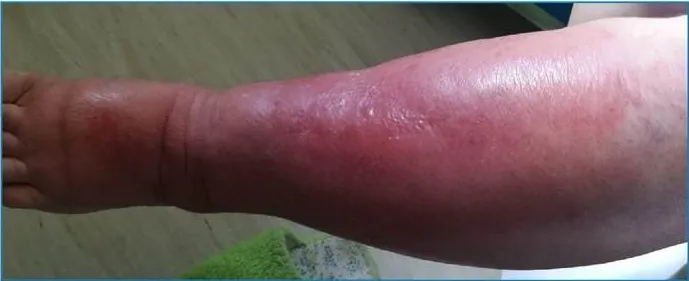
Inflammatory signs on the left lower limb upon admission - an edema (Godet grade III/IV) extending up to the knee, associated with erythema and heat, especially on the anterior surface of the leg.
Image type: medical_photograph (skin_photograph)